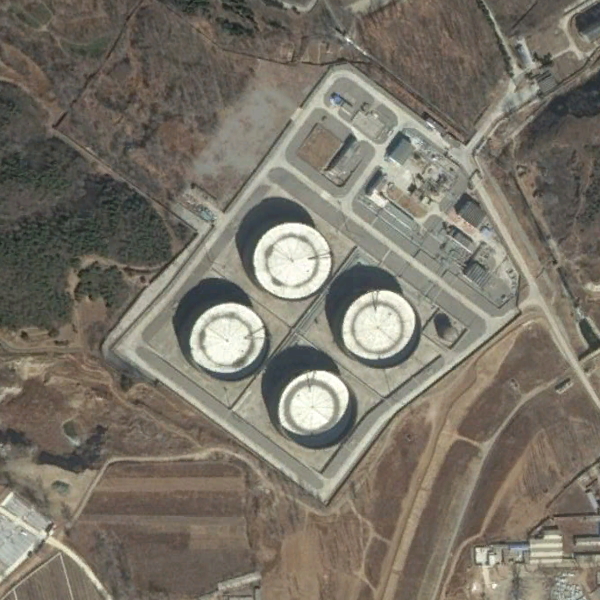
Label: StorageTanks